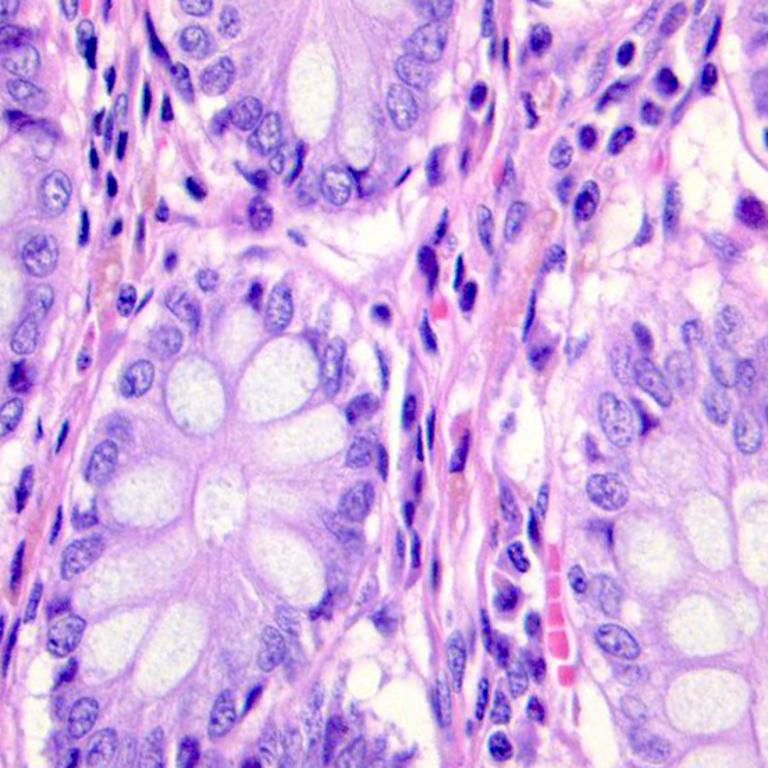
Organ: colon
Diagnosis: benign